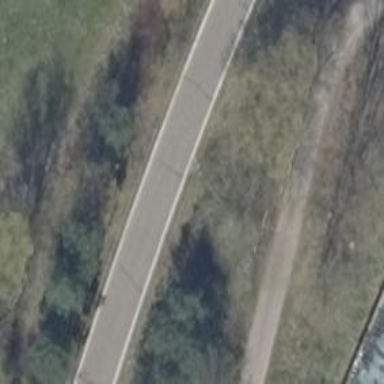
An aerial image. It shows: Secondary road with asphalt surface.